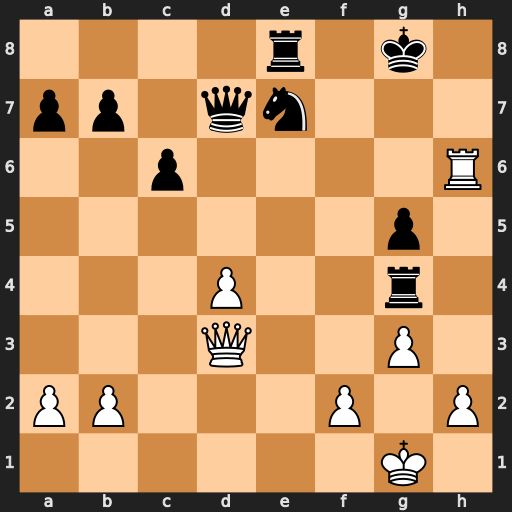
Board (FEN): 4r1k1/pp1qn3/2p4R/6p1/3P2r1/3Q2P1/PP3P1P/6K1
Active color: w
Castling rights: -
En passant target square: -
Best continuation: Qh7+ Kf8 Rf6#